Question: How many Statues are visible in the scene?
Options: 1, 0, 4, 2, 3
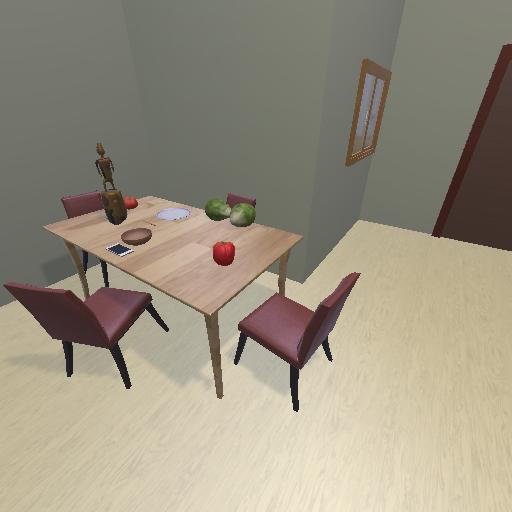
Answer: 1